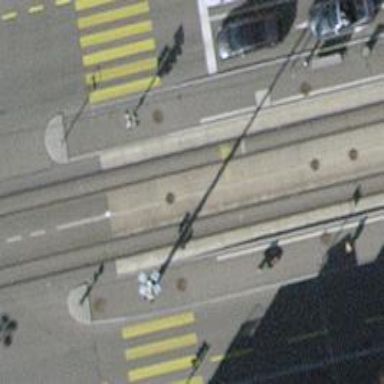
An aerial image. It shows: Asphalt footway with crossing equipped with traffic signals.